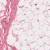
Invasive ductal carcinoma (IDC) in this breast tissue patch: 0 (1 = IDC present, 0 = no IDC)